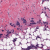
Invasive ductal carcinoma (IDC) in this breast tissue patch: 0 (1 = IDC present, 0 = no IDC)